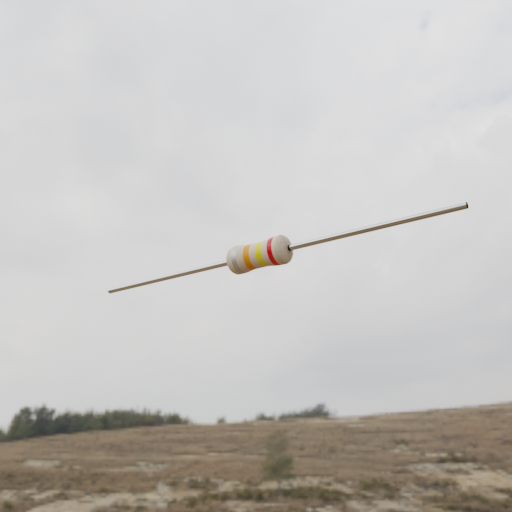
Resistor colour bands (in order): silver, orange, yellow, red